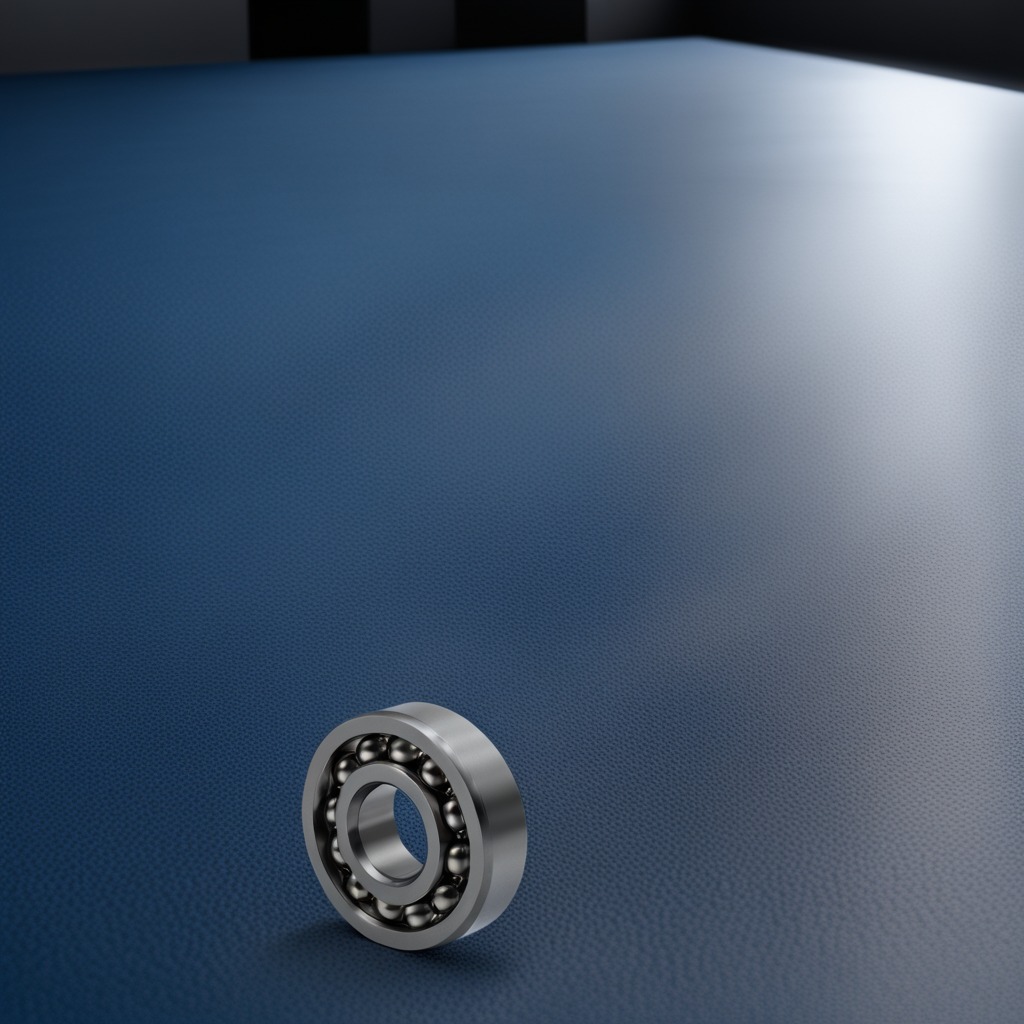
A metal ball bearing is lying on the granite tabletop.